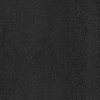
Atmospheric dust classification: dusty